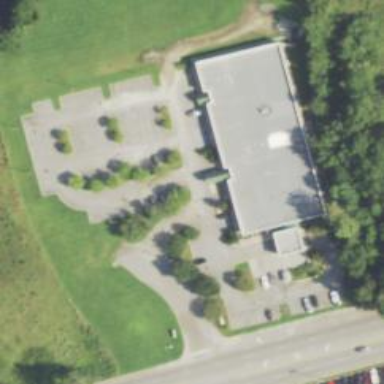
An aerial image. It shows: Healthcare clinic.